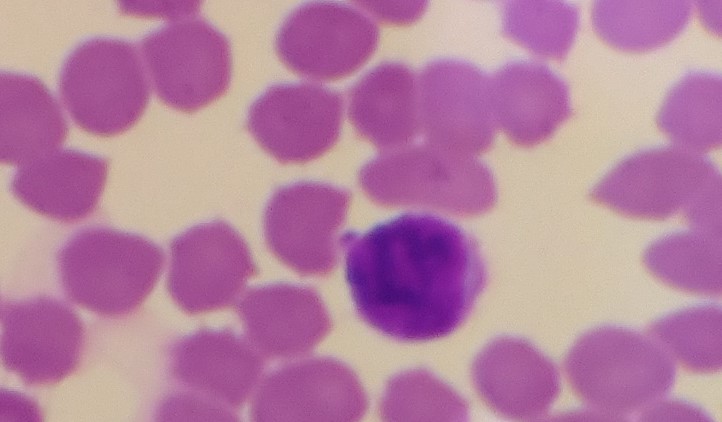
White blood cell type: Lymphocyte